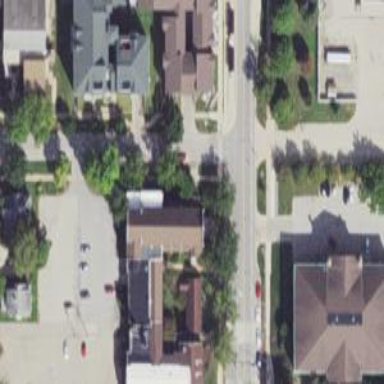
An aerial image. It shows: Sidewalk along the footway.